Interaction volume radius: 10 \u00c5
Interaction volume height: 45 \u00c5
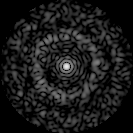
Disorder parameter: 0.825